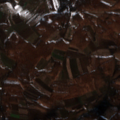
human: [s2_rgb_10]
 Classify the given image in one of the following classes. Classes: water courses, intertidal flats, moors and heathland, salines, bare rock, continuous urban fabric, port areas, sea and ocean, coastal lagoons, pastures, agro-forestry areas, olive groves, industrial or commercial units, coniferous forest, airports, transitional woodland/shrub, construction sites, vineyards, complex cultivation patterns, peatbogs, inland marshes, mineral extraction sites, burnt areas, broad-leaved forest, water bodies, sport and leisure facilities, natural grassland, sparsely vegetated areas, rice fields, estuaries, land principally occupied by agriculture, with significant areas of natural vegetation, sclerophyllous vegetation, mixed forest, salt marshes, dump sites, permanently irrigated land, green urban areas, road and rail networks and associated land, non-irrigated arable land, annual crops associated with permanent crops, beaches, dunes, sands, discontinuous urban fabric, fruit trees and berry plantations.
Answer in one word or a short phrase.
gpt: non-irrigated arable land, complex cultivation patterns, land principally occupied by agriculture, with significant areas of natural vegetation, broad-leaved forest